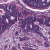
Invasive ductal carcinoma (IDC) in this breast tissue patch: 1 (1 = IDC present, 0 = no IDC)